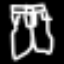
Label: pants